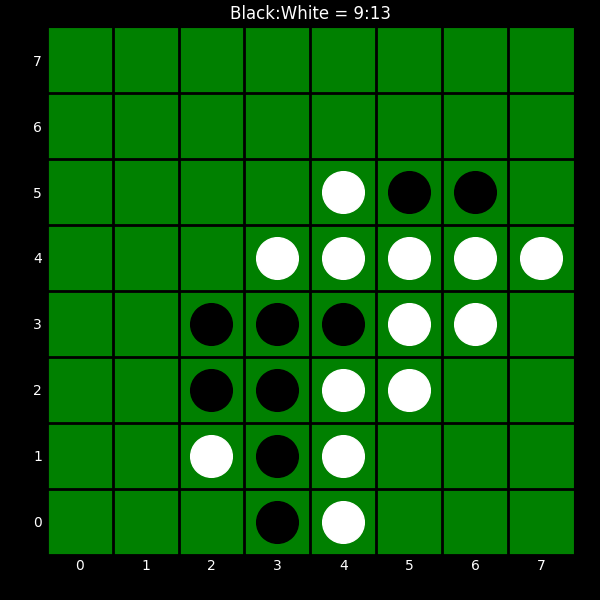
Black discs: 9
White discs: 13